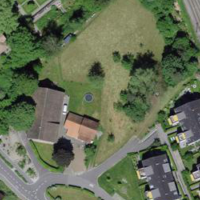
EUNIS habitat code: 55
Species observed at this site:
Allium ursinum
Phoenicurus ochruros